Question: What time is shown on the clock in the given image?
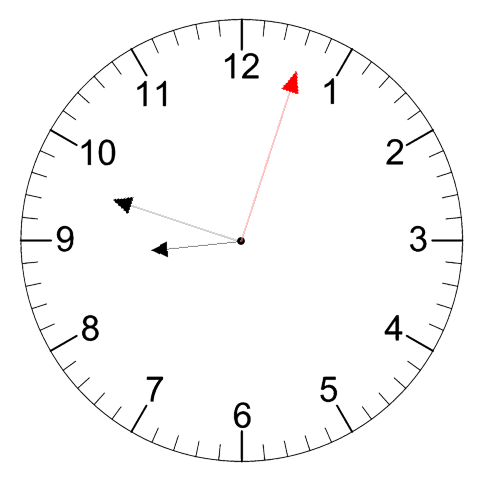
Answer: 08:48:03